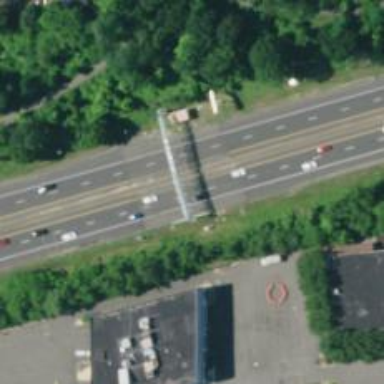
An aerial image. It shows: Toll gantry on the road.